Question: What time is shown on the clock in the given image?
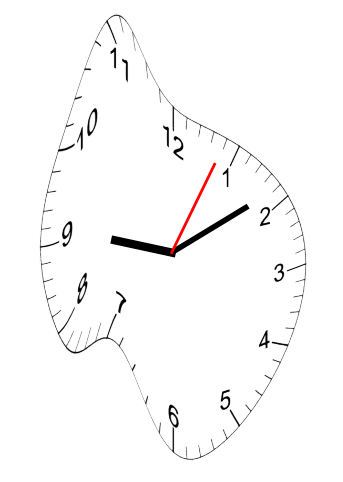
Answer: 09:09:04